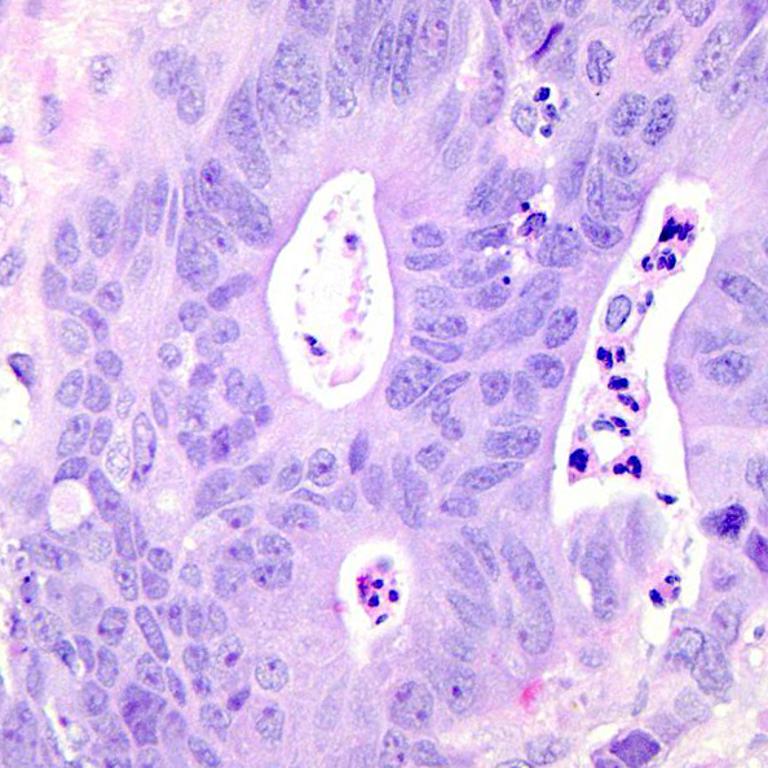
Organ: colon
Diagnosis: adenocarcinomas